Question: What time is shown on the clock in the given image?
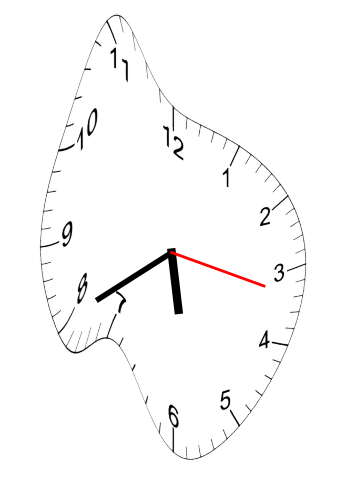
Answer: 05:40:17